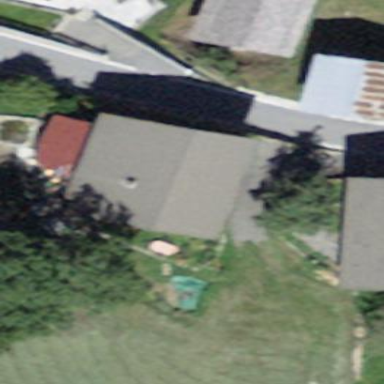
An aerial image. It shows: Part of building.